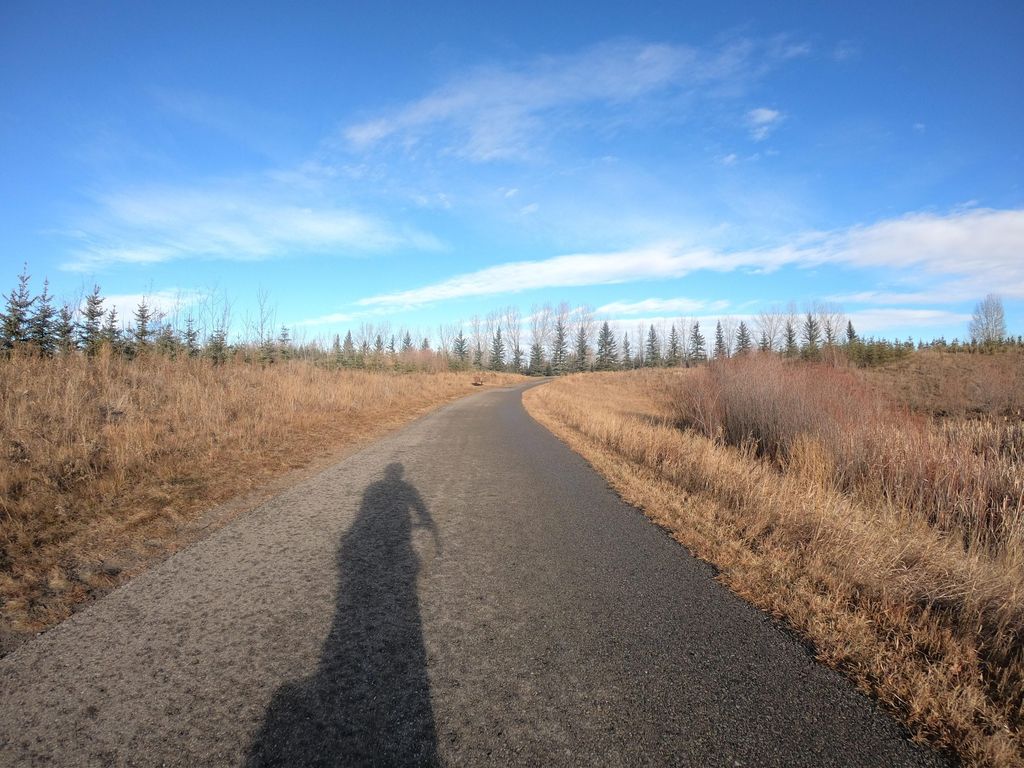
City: calgary